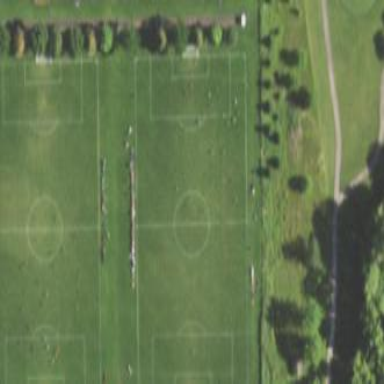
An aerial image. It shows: Soccer pitch for leisure land activities.